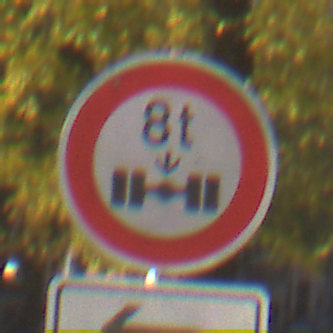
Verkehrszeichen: TatsaechlicheAchslast
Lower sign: RichtungsangabeDurchPfeile2
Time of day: SunriseSunset
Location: Outdoor (Urban)
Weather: PartlyCloudy
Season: Autumn
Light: Natural